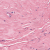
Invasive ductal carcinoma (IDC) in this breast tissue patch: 0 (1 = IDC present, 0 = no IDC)